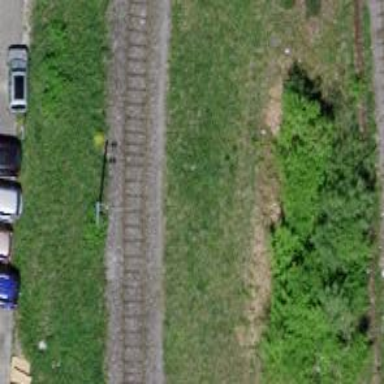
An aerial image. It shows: Railway line with contact line electrification. This is spur service line.